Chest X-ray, PA view. Patient: 55 years old, sex F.
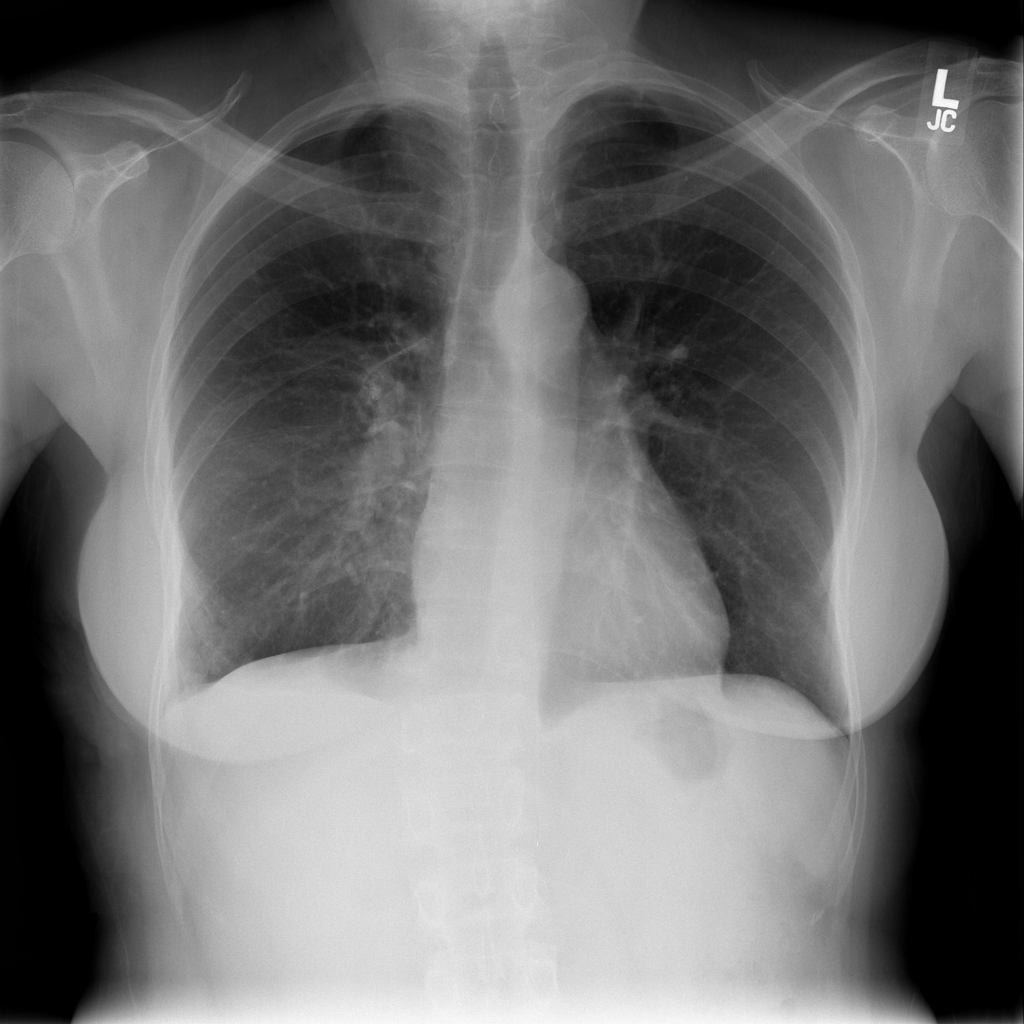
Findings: Atelectasis, Effusion